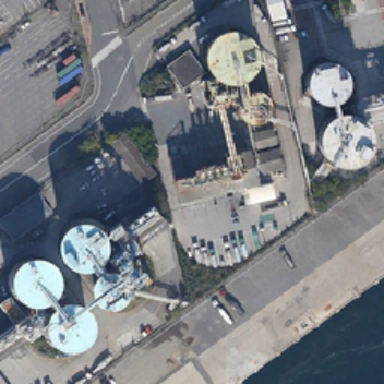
A colorful train is driving along a green and rugged road .